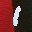
Label: 1